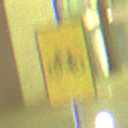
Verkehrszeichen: RadverkehrOhnePfeilsymbol
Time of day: Night
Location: Outdoor (Urban)
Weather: PartlyCloudy
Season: NotSpecified
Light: Artificial